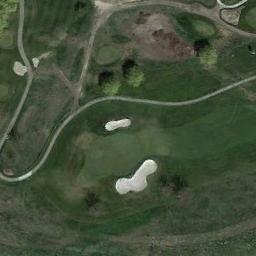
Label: golf_course